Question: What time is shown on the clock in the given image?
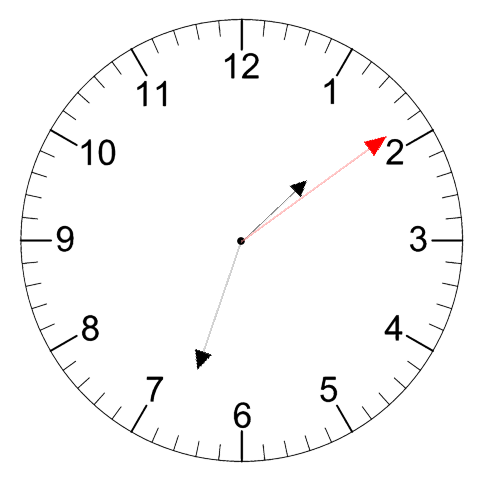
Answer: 01:33:09